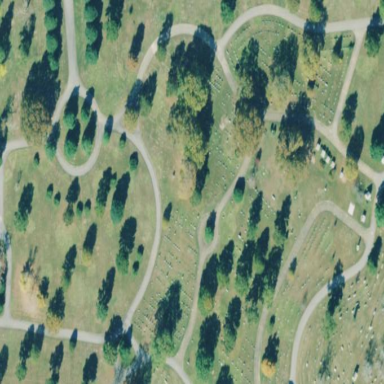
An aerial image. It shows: Sector in the cemetery.